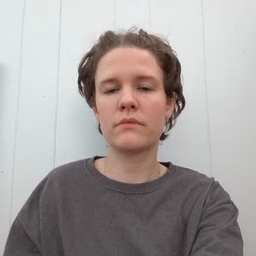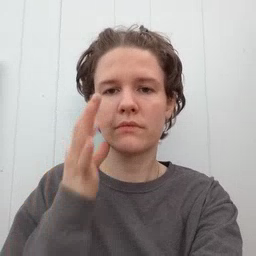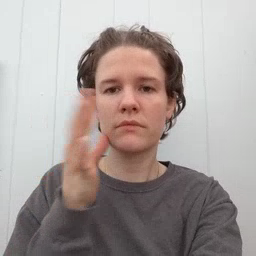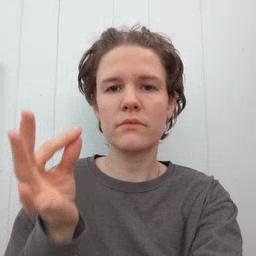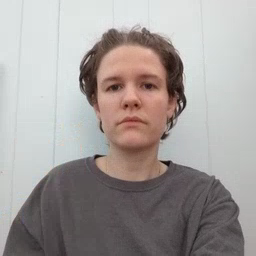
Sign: cat